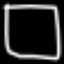
Label: square